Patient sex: F
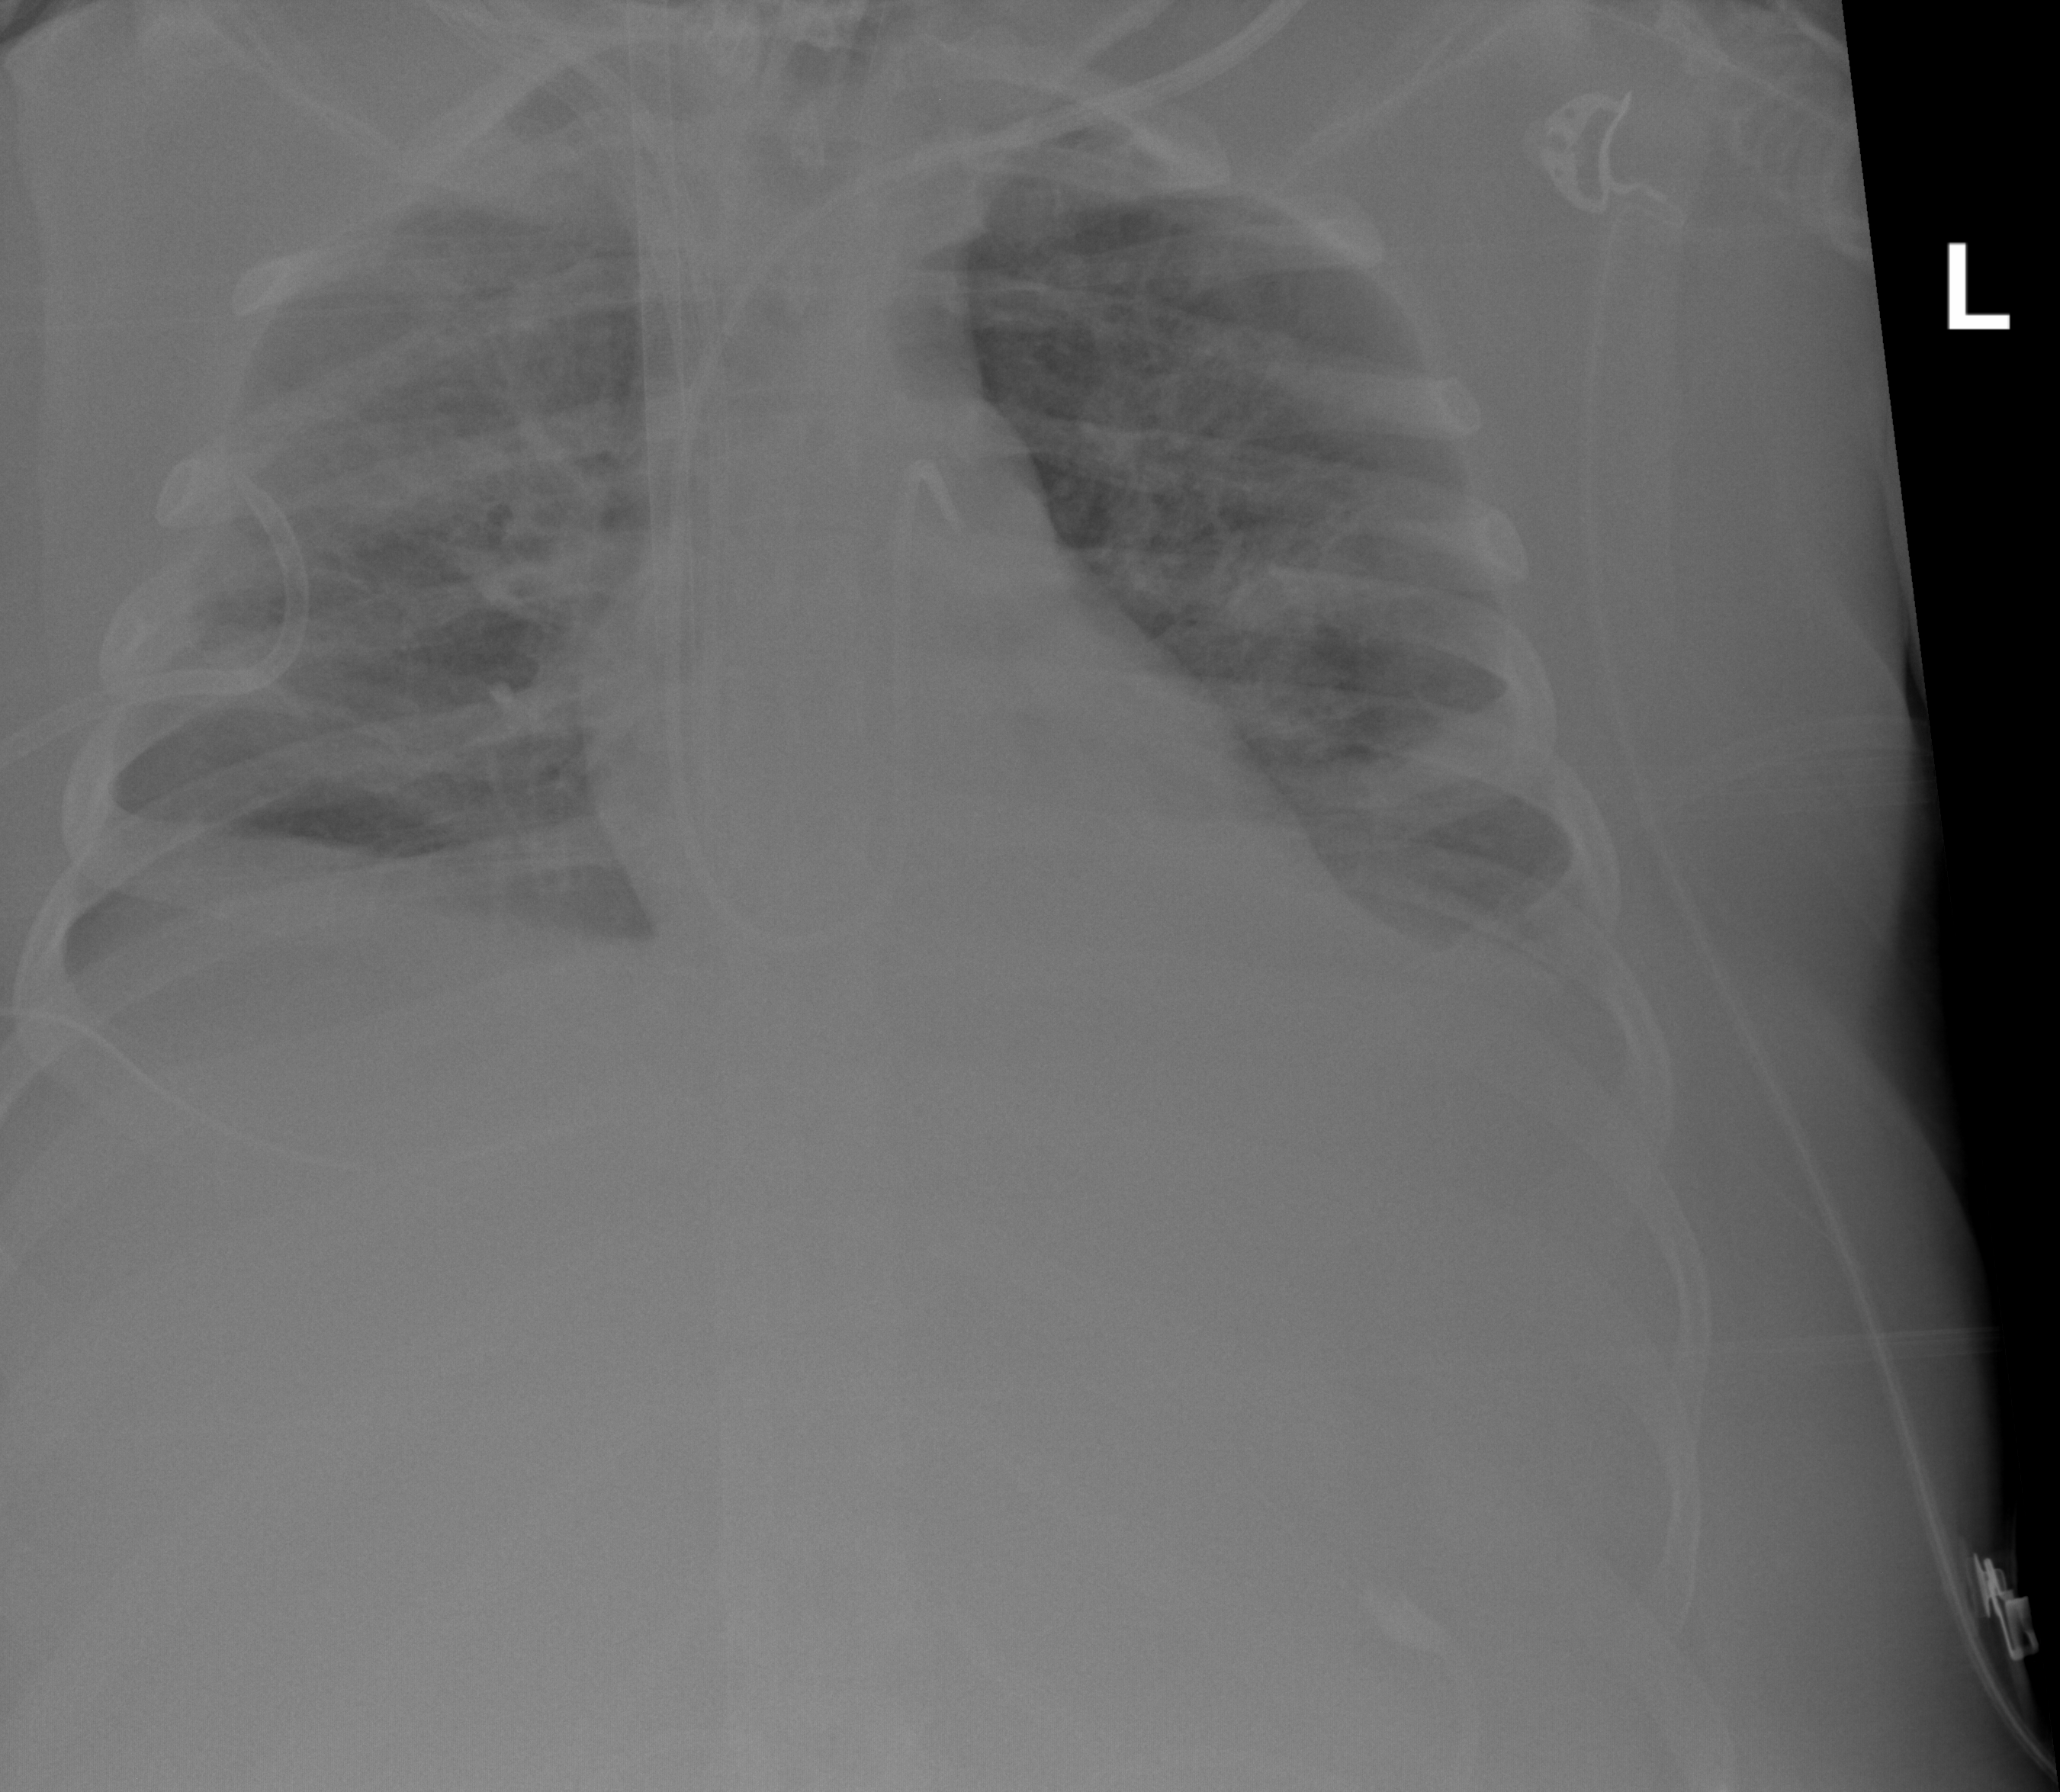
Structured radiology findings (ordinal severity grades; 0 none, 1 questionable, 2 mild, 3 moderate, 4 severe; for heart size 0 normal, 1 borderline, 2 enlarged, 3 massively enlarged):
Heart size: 0
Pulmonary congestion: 0
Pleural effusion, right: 0
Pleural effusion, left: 1
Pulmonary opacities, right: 3
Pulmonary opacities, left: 2
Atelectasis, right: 4
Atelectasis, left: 2